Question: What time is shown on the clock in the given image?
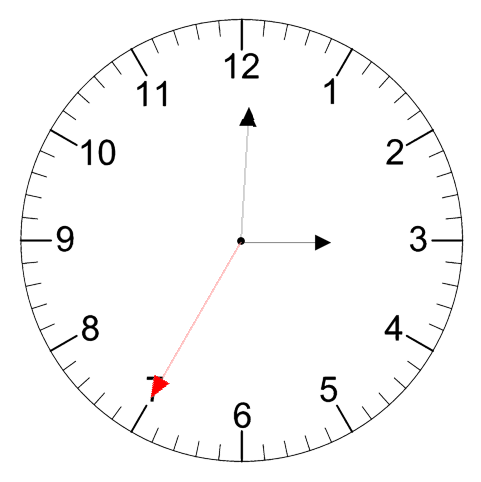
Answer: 03:00:35